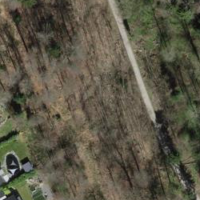
EUNIS habitat code: 44
Species observed at this site:
Lamium galeobdolon